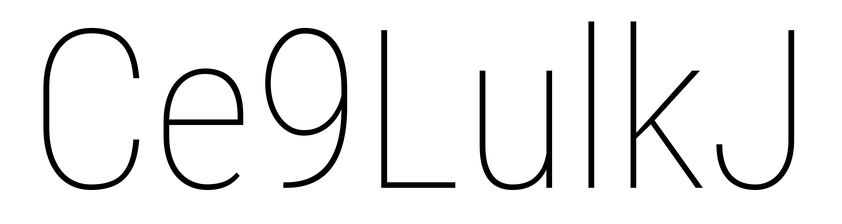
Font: Roboto_Condensed_Thin